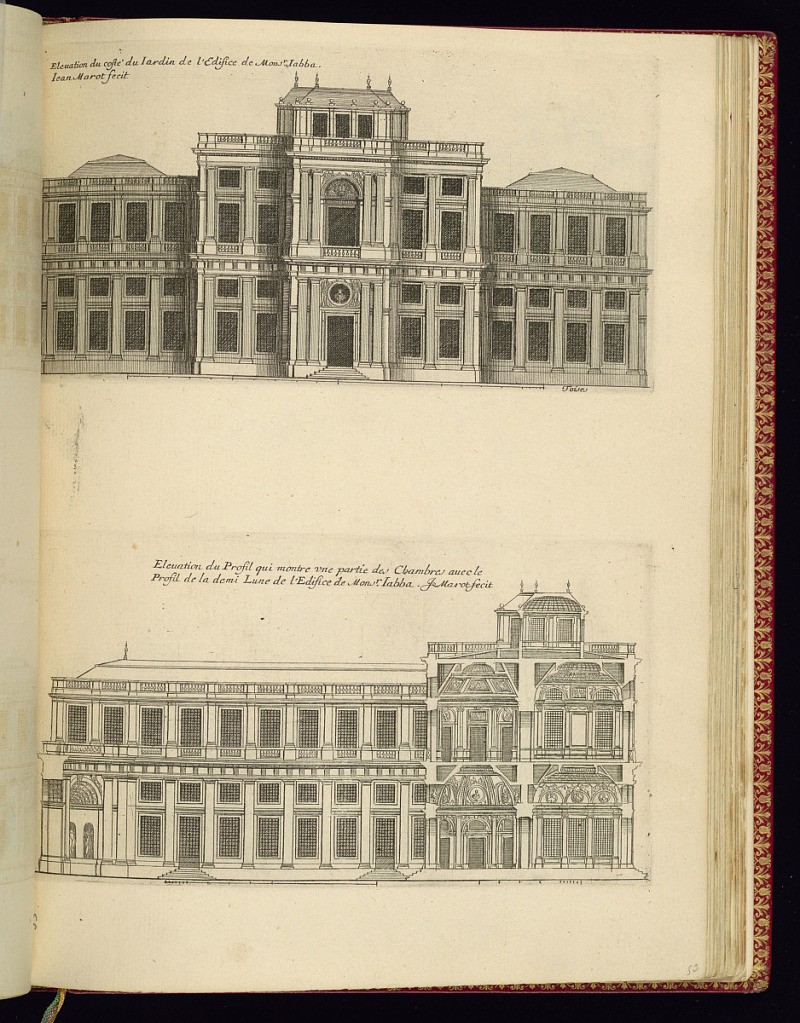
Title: Elevation de costé du Jardin de l’Edifice de Monsr. Jabba (Upper Plate) / Elevation du Profil qui montre une partie des Chambres avec le Profil de la demi Lune de l’Edifice de Monsr. Jabba. (Lower Plate)
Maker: Jean Marot, French, 1619 - 1679
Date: ca.1635–ca.1660
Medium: Etching on laid paper
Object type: Print
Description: Two plates printed on a single sheet, one above the other. Architectural elevations of two buildings with scales below. The buildings feature overdoor sculptures, pilasters framing the windows, metopes, balusters, and finials. The lower plate features sectional views of the interiors of the building. The interiors feature domed rooms with ceiling decorations, overdoor decoration, sculptures in niches, and coffered ceilings. The plates are titled and signed.